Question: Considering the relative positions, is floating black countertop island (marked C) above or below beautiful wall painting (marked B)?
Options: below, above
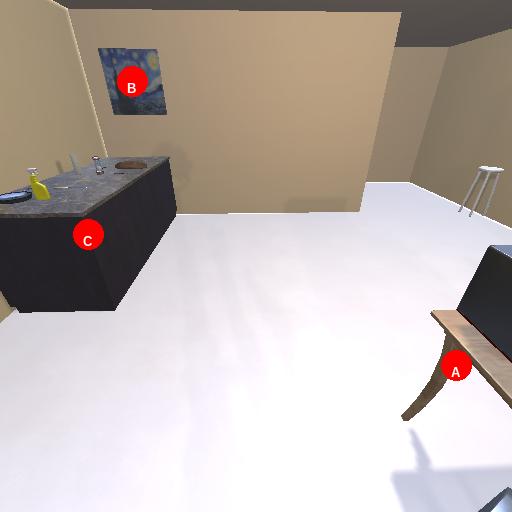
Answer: below